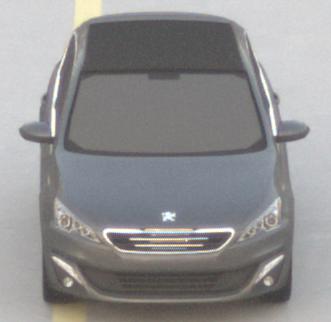
Make: Peugeot
Model: 308 VTi 82
Detailed model: 308 (II)
Model produced from: 2013/09
Model produced until: 2014/11
Doors: 5
Color: gray
Road condition: dry road
Daytime: sunrise or sunset
Contrast: low contrast